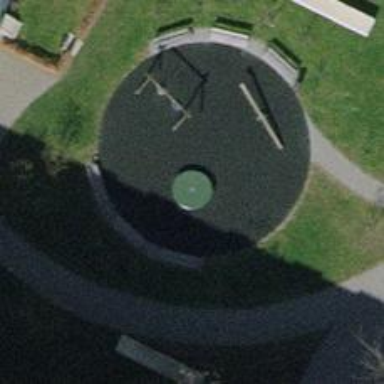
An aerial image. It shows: Playground with roundabout.